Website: macys
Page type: delivery-shipping
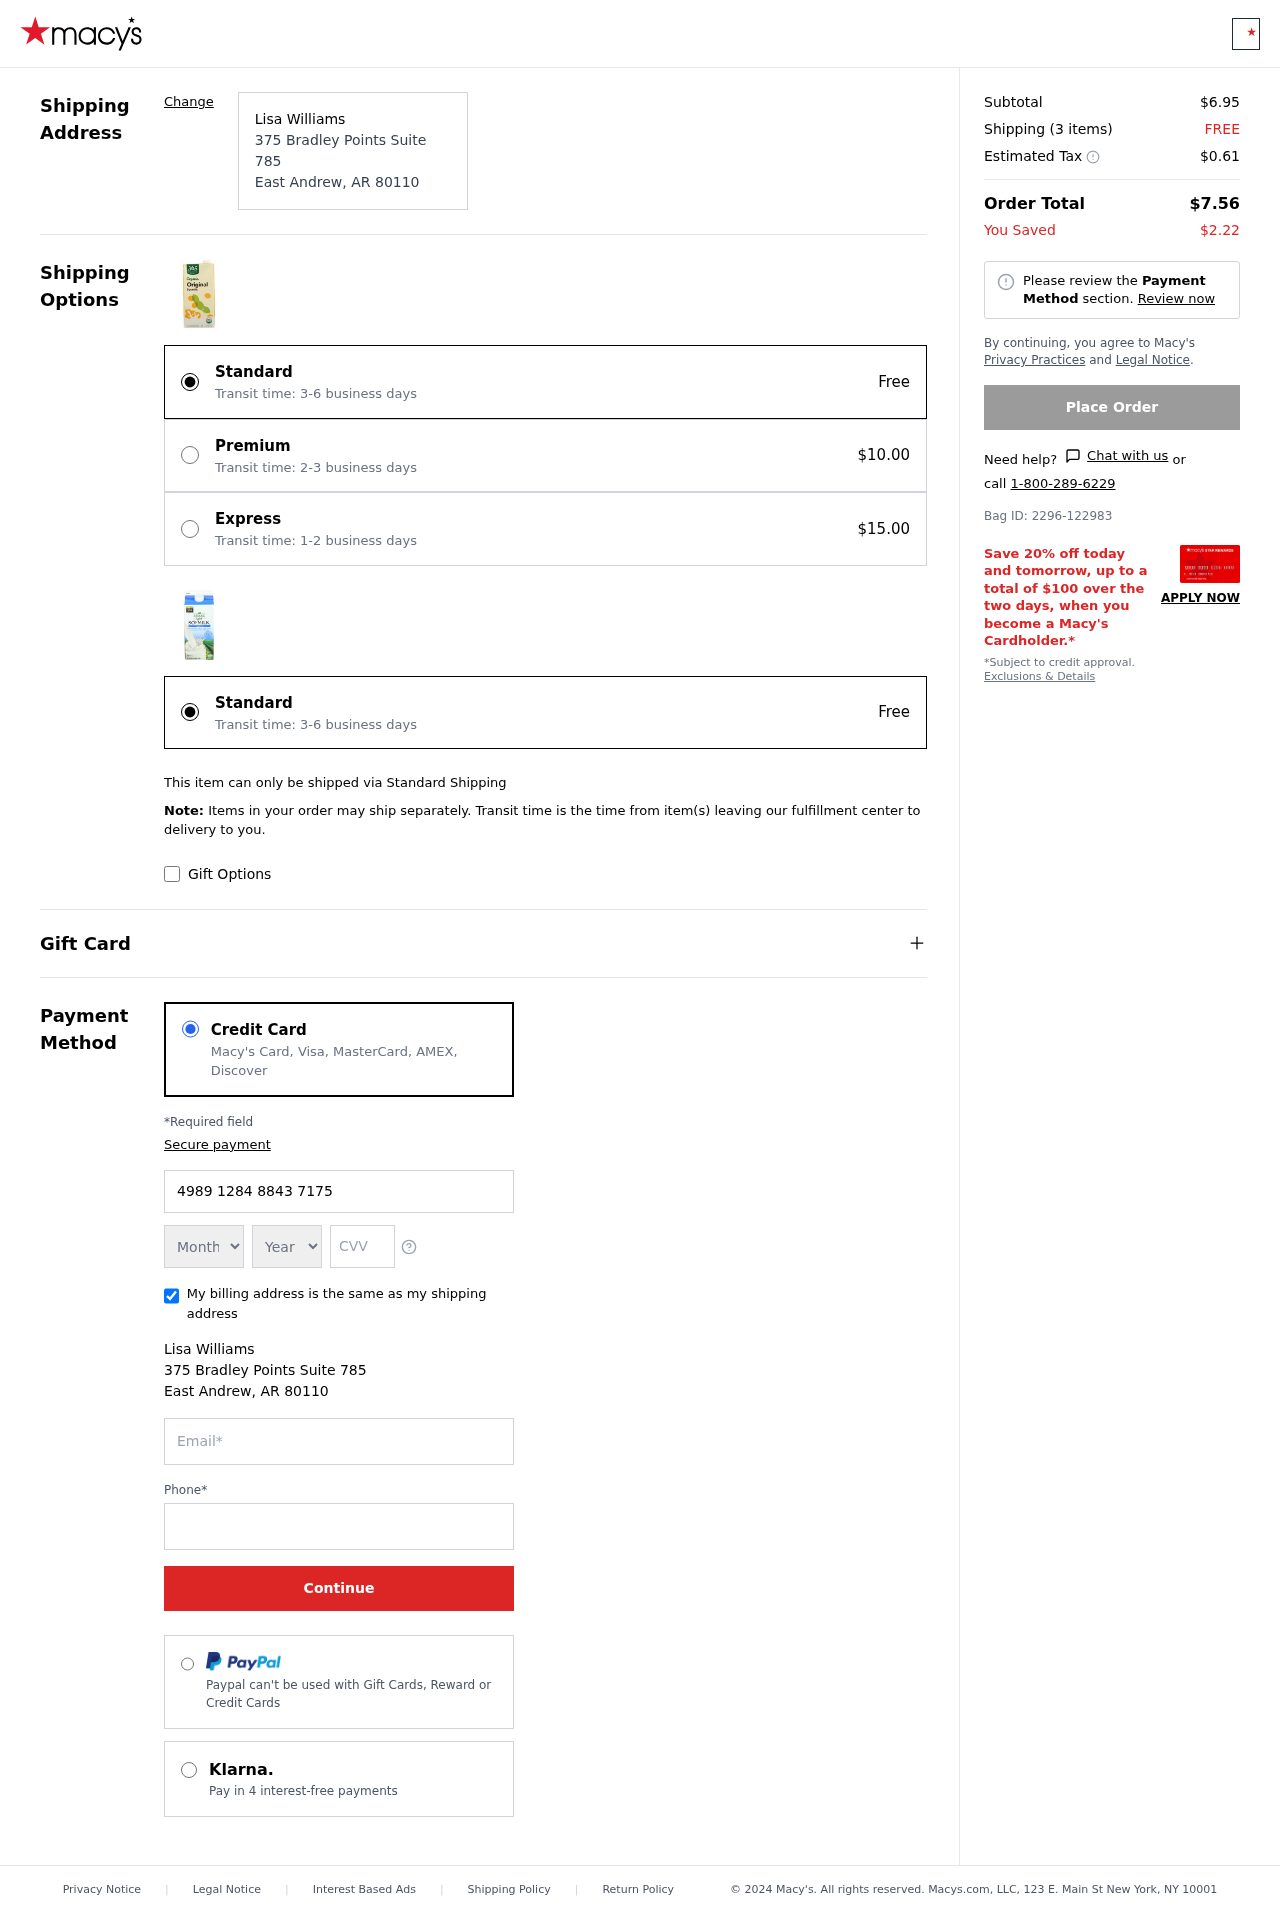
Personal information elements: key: PII_CARD_EXPIRY_MONTH
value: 12
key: PII_CARD_EXPIRY_YEAR
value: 30
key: PII_CITY
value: East Andrew
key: PII_CITY_STATE_ZIP
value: East Andrew, AR 80110
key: PII_FULLNAME
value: Lisa Williams
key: PII_POSTCODE
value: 80110
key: PII_STATE_ABBR
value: AR
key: PII_STREET
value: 375 Bradley Points Suite 785
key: PII_CARD_NUMBER
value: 4989 1284 8843 7175
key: PII_CARD_CVV
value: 506
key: PII_EMAIL
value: lisa_williams@gmail.com
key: PII_PHONE
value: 7933431160
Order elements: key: ORDER_SUBTOTAL
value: $6.95
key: ORDER_NUM_ITEMS
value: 3
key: ORDER_SHIPPING_COST
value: FREE
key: ORDER_TAX
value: $0.61
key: ORDER_TOTAL
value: $7.56
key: ORDER_SAVINGS
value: $2.22
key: ORDER_BAG_ID
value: Bag ID: 2296-122983